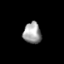
Tissue: skin
Cell type: Epithelial cells
Senescence score: 0.2761
Nuclear area (px): 371
Mean DAPI intensity: 159.178